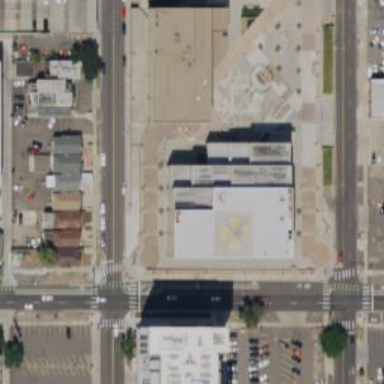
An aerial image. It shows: Civic building.